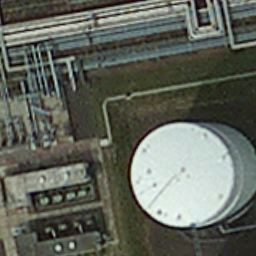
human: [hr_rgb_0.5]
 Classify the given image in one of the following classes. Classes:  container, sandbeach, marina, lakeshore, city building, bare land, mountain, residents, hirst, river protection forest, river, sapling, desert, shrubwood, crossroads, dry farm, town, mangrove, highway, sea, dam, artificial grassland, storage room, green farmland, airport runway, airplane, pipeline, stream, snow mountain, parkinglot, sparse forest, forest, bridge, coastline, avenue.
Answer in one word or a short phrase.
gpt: storage room